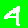
Digit: 4